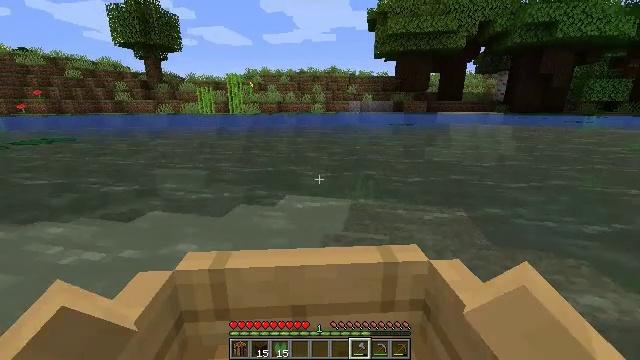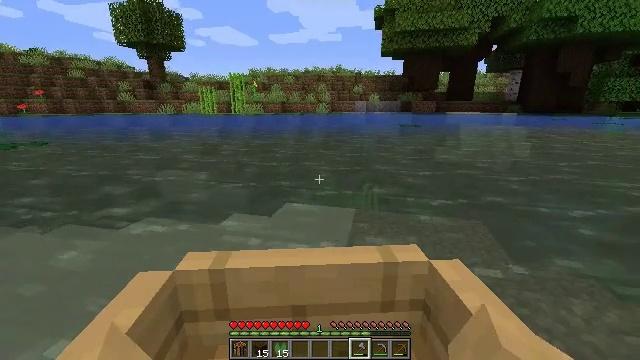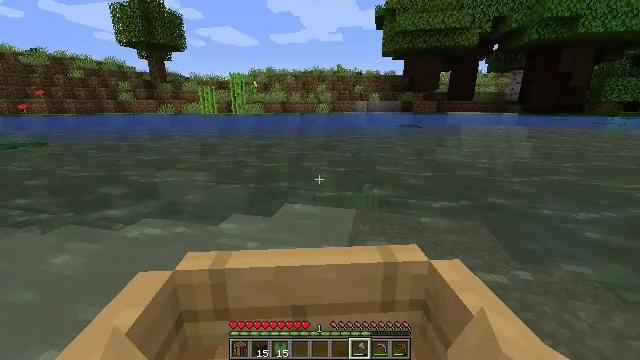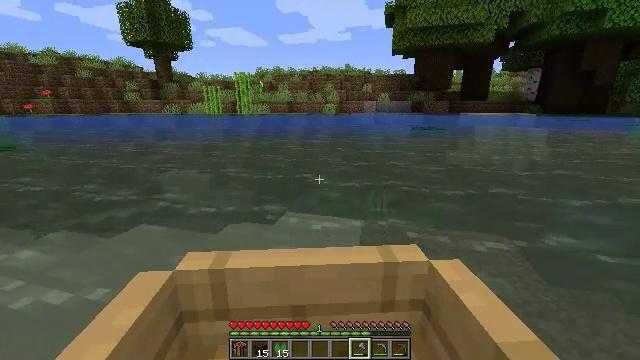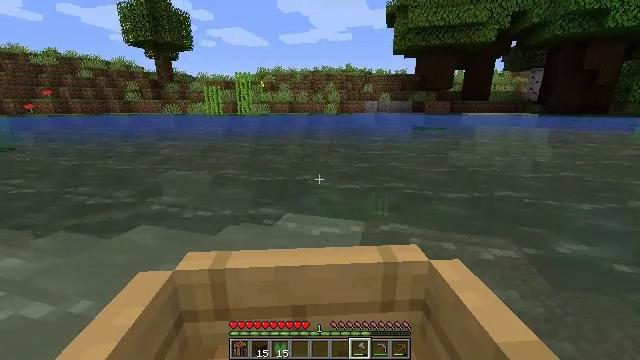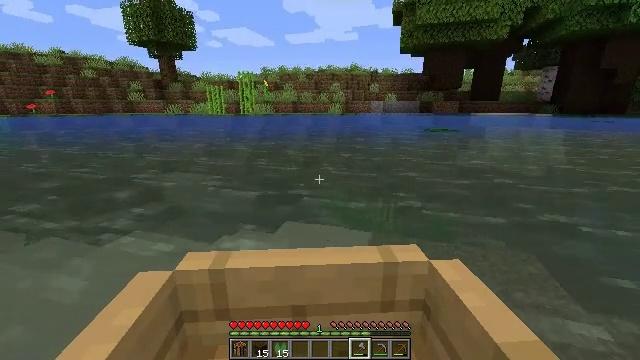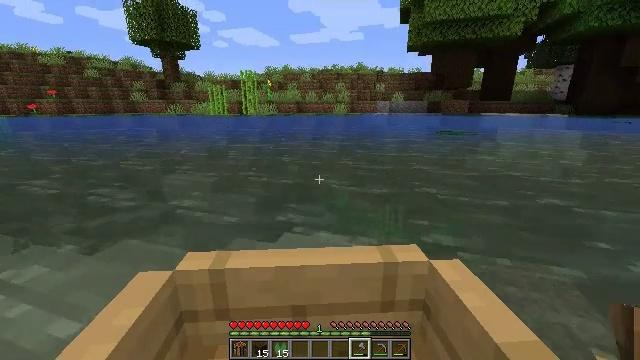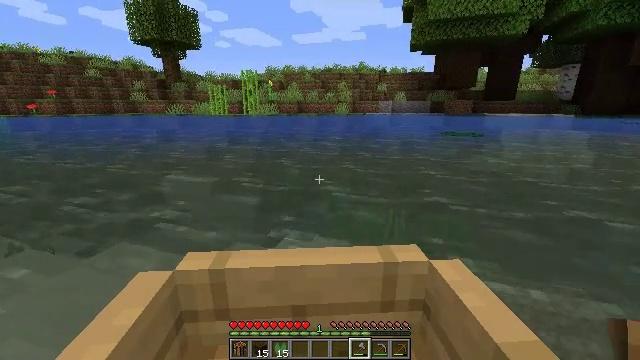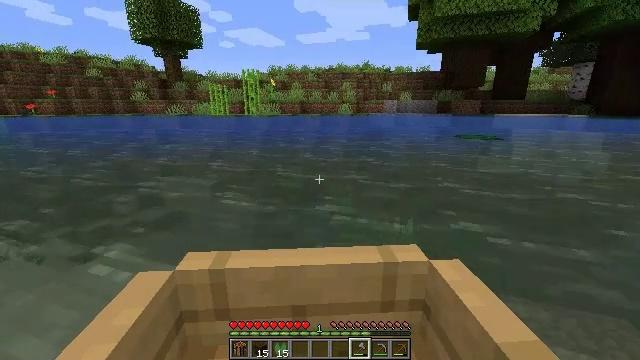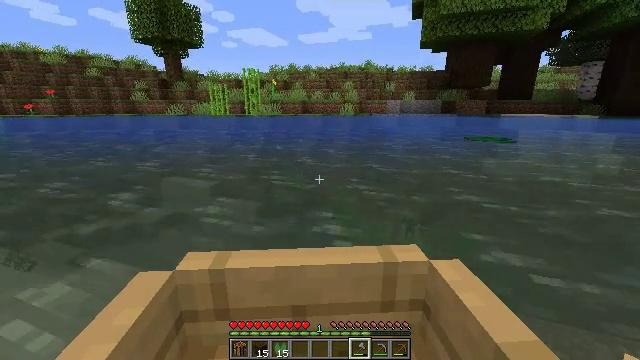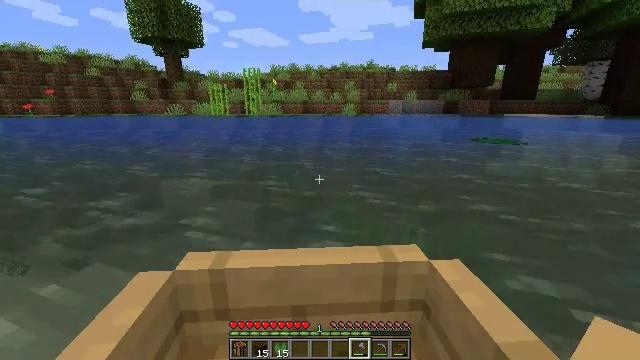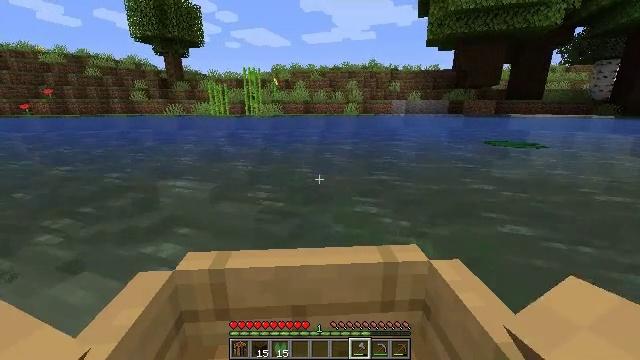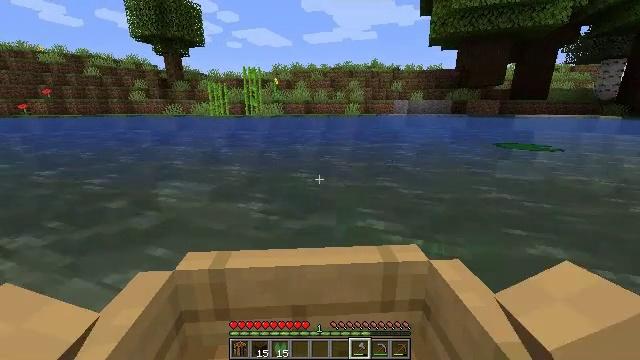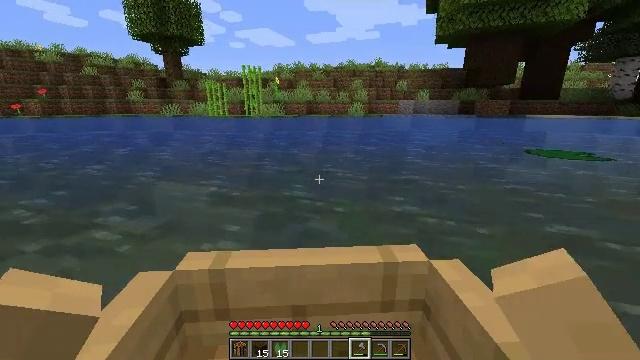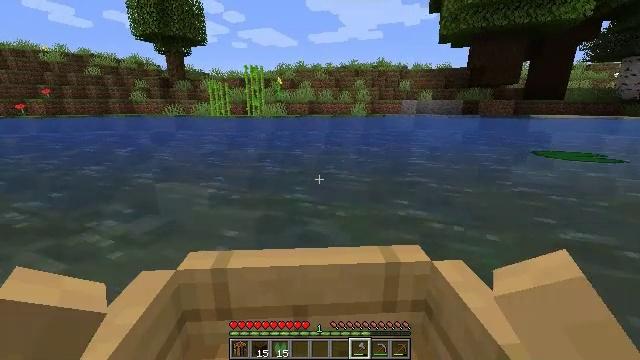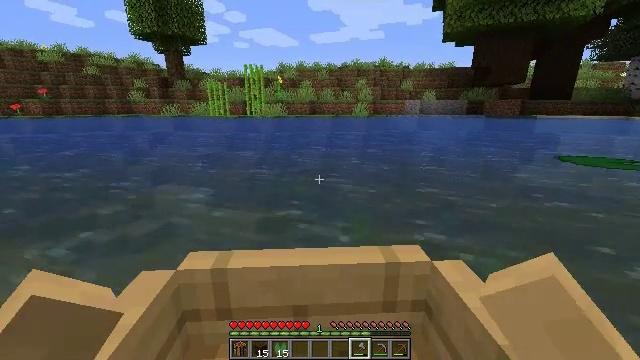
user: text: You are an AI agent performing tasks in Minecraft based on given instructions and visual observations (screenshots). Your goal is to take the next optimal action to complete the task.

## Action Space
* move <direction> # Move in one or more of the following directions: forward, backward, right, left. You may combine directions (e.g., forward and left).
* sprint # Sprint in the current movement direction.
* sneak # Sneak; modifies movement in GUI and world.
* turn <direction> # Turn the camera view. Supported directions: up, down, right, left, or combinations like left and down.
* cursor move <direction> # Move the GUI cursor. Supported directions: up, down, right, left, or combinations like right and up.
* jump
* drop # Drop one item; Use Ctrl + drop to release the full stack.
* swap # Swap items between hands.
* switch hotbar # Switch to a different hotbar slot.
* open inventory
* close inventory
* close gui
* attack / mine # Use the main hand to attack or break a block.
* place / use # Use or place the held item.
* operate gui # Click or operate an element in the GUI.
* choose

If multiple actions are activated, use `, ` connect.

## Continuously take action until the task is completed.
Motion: motion action
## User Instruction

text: Remove a lily pad from the inventory.
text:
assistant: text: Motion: move forward
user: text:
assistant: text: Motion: move forward
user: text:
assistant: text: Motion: move forward
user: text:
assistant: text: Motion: move forward
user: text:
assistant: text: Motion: move forward
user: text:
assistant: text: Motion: move forward
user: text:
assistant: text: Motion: move forward
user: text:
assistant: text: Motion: move forward
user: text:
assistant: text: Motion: move forward
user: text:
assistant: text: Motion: move forward
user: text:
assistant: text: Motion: move forward
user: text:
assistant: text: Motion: move forward
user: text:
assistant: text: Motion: move forward
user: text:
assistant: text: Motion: move forward
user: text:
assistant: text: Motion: move forward
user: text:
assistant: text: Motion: move forward
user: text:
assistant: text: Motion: move forward
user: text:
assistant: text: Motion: move forward
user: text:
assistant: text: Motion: move forward
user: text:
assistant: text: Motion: move forward
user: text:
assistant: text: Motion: move forward
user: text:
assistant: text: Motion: move forward
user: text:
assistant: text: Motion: move forward
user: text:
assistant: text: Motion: move forward
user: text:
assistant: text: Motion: move forward
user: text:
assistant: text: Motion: move forward
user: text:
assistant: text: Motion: move forward
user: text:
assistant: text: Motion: move forward
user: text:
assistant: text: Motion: move forward
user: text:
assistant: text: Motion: move forward